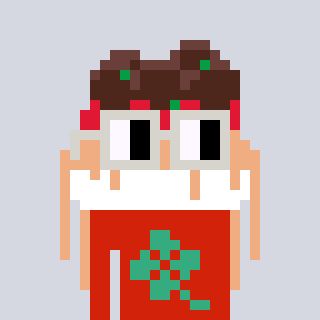
a pixel art character with square light gray glasses, a spaghetti-shaped head and a red-colored body on a cool background